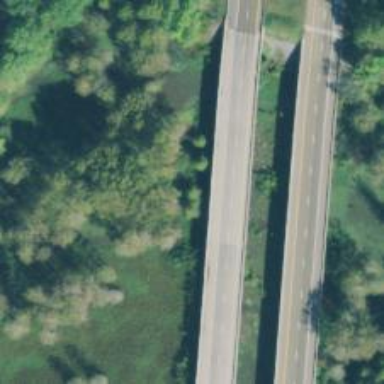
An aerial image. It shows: Bridge crossing trunk highway that is also expressway with dual carriageways.